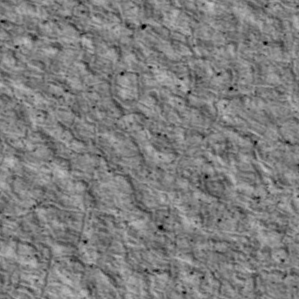
Label: non_frost